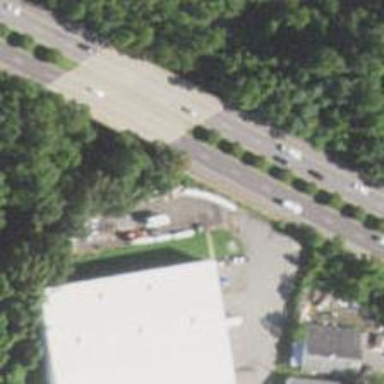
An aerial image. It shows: Bridge for trunk highway with expressway access.